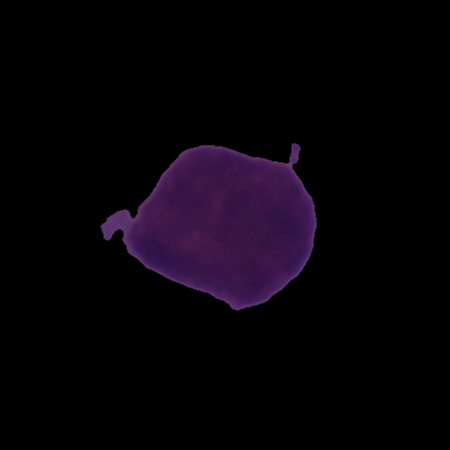
Label: cancer